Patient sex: F
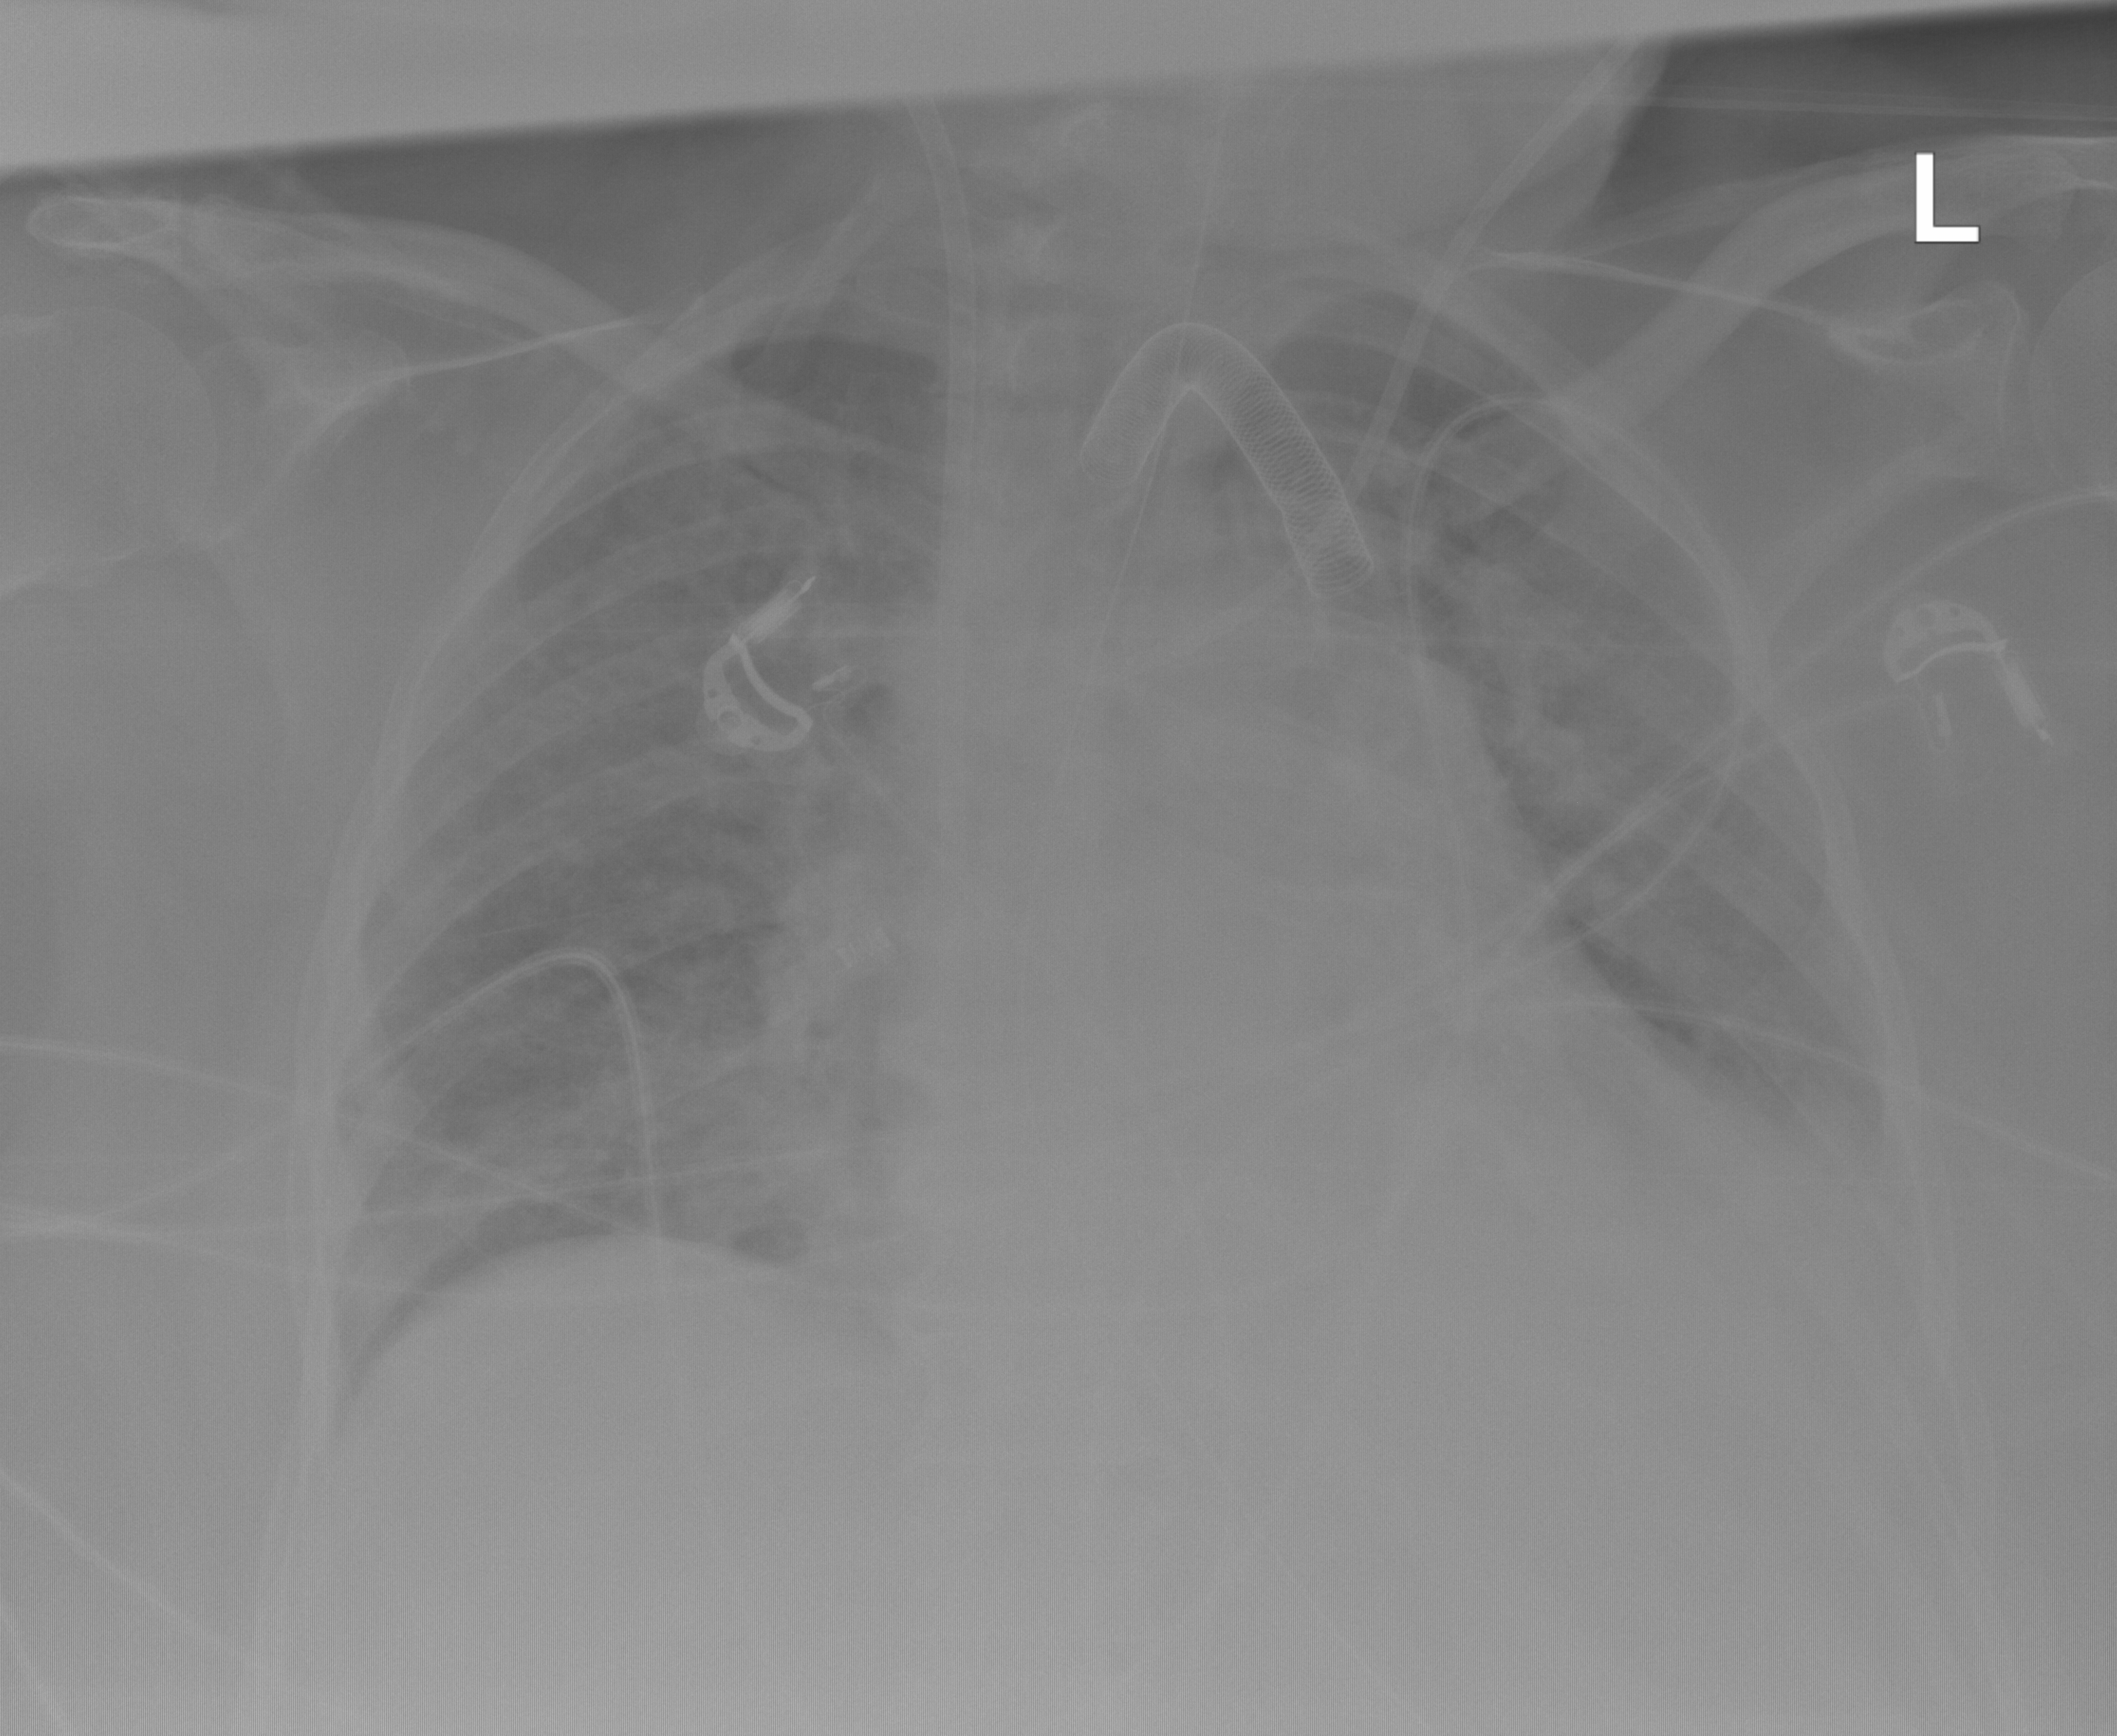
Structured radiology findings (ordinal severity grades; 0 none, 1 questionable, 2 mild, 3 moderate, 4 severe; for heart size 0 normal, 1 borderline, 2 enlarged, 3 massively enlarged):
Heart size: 2
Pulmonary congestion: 2
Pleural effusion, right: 0
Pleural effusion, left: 2
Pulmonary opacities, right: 2
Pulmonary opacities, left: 2
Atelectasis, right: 0
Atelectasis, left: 2